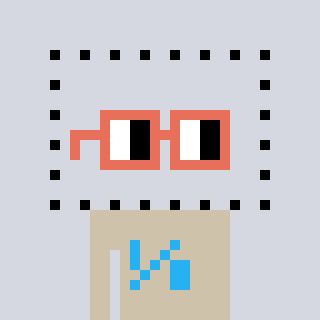
a pixel art character with square orange glasses, a void-shaped head and a bege-colored body on a cool background